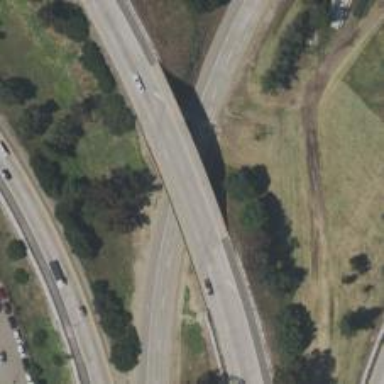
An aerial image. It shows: Bridge over motorway.